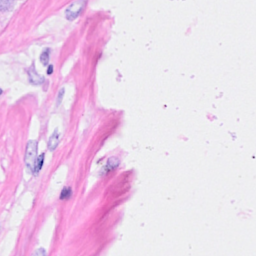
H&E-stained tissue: Breast